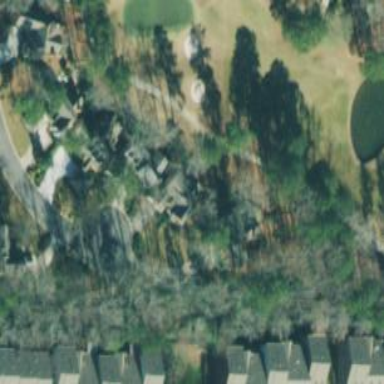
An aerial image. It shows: Pathway for golfing.